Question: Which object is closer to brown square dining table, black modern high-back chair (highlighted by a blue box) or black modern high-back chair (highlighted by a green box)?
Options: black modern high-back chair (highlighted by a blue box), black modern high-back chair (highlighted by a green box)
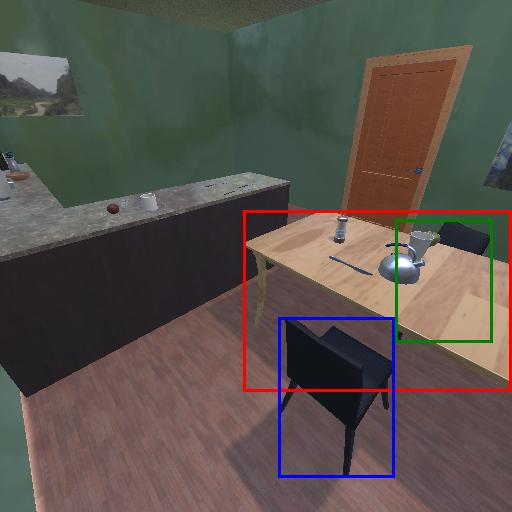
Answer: black modern high-back chair (highlighted by a blue box)